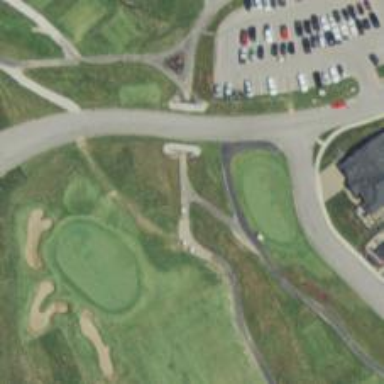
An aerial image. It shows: Path for both road and golf.